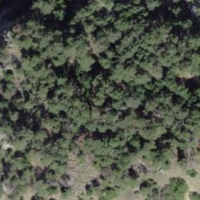
EUNIS habitat code: 50
Species observed at this site:
Lysandra coridon
Pararge aegeria
Gonepteryx rhamni
Vanessa cardui
Thymelicus sylvestris